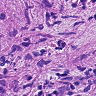
Metastatic tissue present: yes